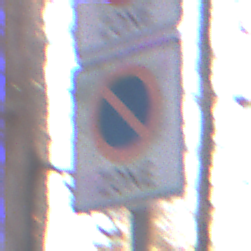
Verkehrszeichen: BeginnEingeschraenktesHalteverbotZone
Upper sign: BeginnZone20
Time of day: SunriseSunset
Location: Outdoor (Nature)
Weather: Clear
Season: Autumn
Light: Natural